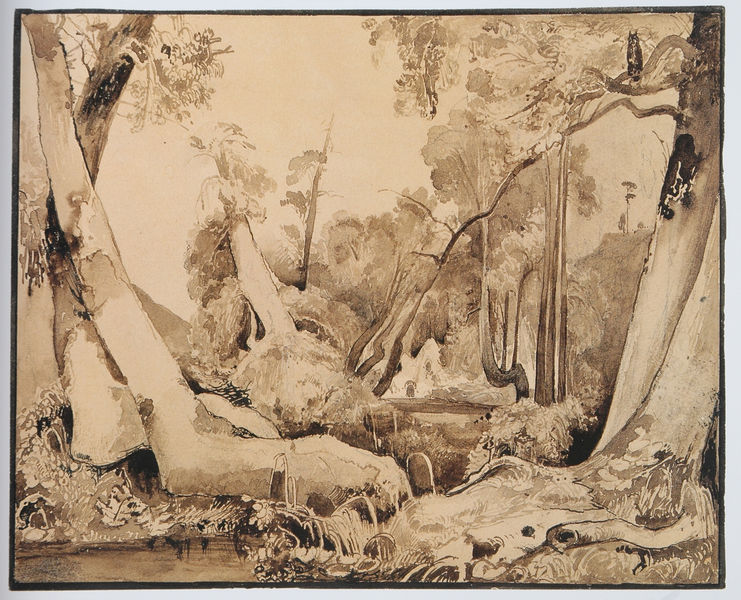
Titel: Wald mit stehendem Wasser
Künstler: Carl Blechen
Standort: Schweinfurt
Institution: Sammlung Georg Schäfer
Schlagwörter: baum, berg, blätter, dunkel, feder, himmel, laub, schatten, wasser, weiß, aquarell, baumstämme, bäume, fluss, landschaft, see, teich, ufer, äste, braun, grau, hell, holz, licht, schwarz, tür, zeichnung, gras, tier, weg, wiese, malerei, rahmen, ast, bach, baumstamm, gräser, halme, natur, spiegelung, stamm, vögel, zweige, busch, büsche, gewässer, pfad, sonne, paar, blatt, pflanzen, tal, wald, chaos, garten, beine, strand, papier, studie, graphik, monochrom, idylle, füsse, sepia, böschung, romantik, stämme, wetter, wild, jugendstil, farn, laviert, tusche, wurzel, zweig, moos, lichtung, druck, schnitt, pinsel, unterholz, wurzeln, tümpel, lanschaft, verschlungen, geäst, märchen, urwald, landscahft, wildnis, knorrig, grashalm, baumrinde, wipfel, eule, schief, arbre, paysage, friedlich, tuschezeichnung, dessin, wlad, dschungel, baume, epia, böume, tronc, uhu, lorrain, entwurzelt, liane, encre, lavis, monochrome, eichhörnchen, antropomorph, blechen, abgebrochen, sepai, tropisch, unberührt, urwad, bächlein, stamme, verg, aquqrell, vegetation, ja, j, va, ökösystem, #wurzeln, entwrzelt, mangroven, kukkuk, kukuk, fffjfjfj, jfjffjfj, ajfjfja, jaf, jaj, vaj, av, ajv, vjajva, jv, jav, jvaj, avja, jvajva, ajvjv, javv, akv, kavk, avk, vakv, avkkv, vk, vakvkaavk, vakav, kekefa, racine, hiboux, aquarells, wurzln, bäume romantisch fluss